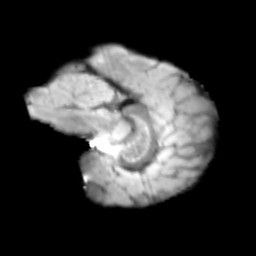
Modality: T2w
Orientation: sagittal
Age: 13
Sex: male
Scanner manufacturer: siemens
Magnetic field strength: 3 T
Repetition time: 3.8 s
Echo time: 0.07 s